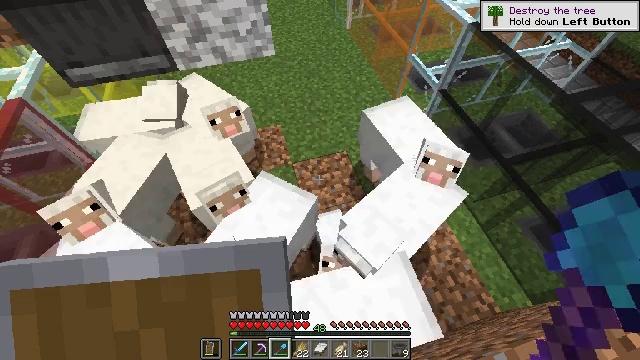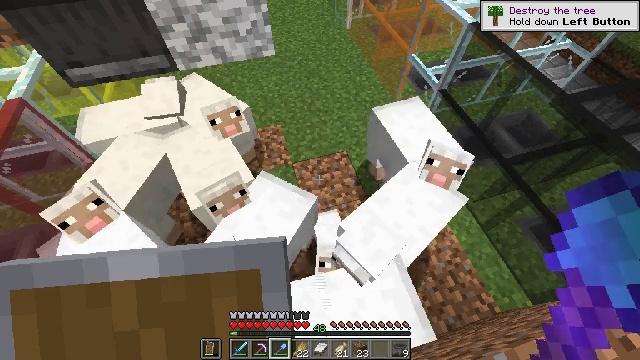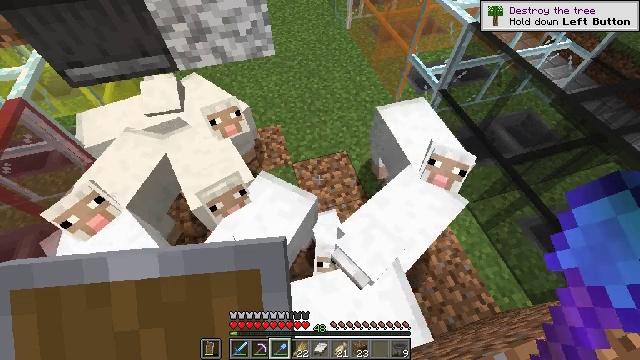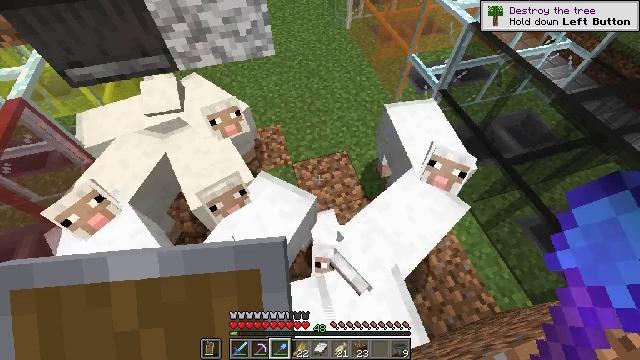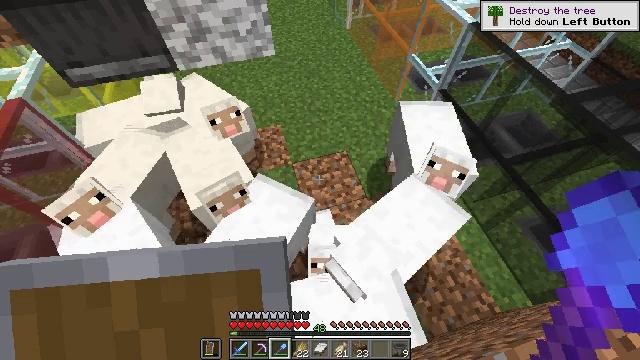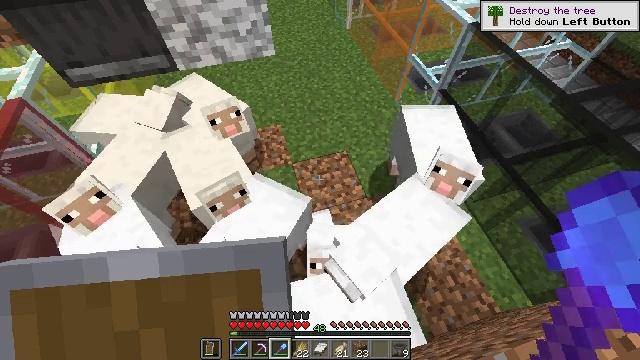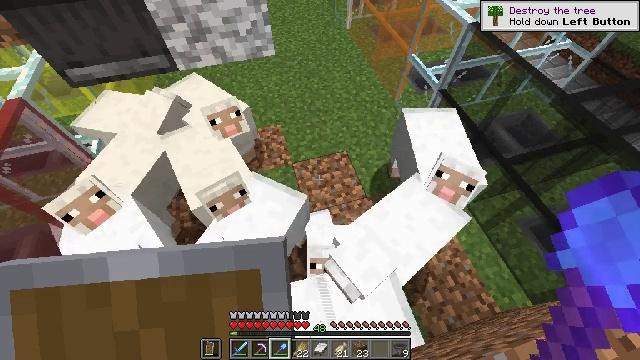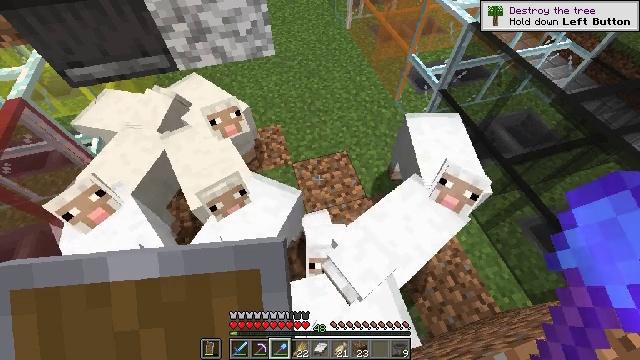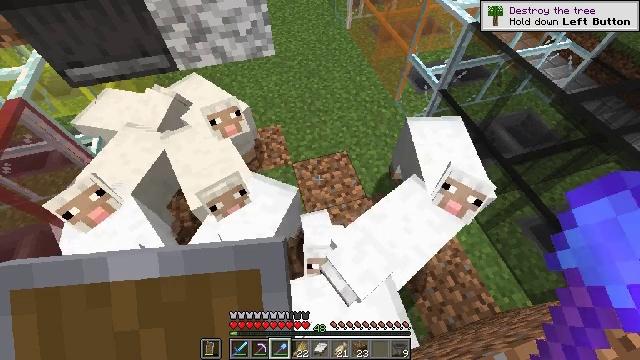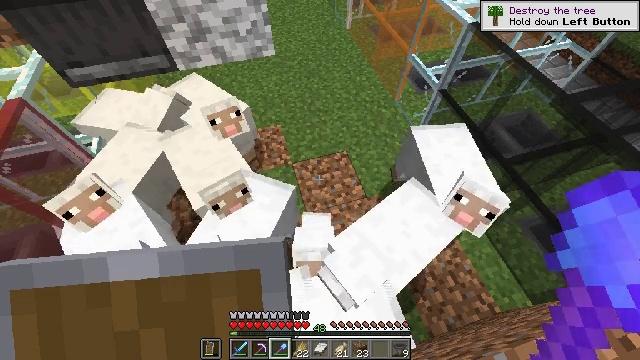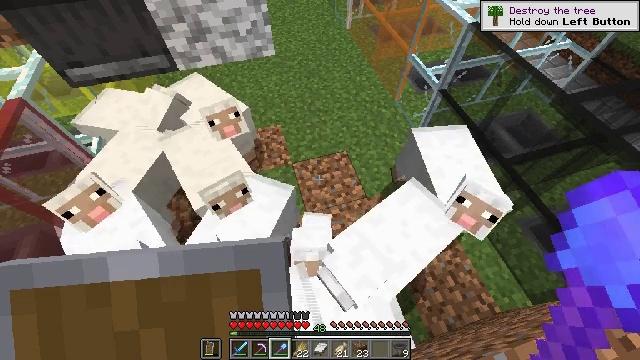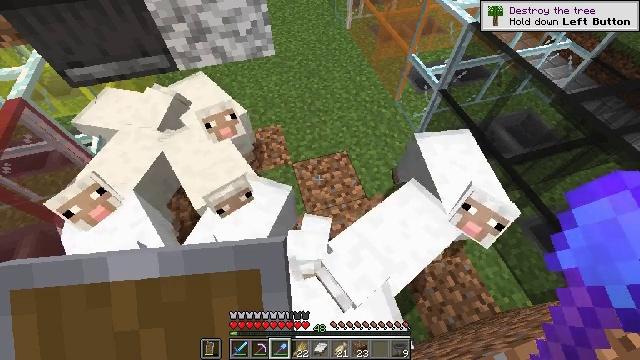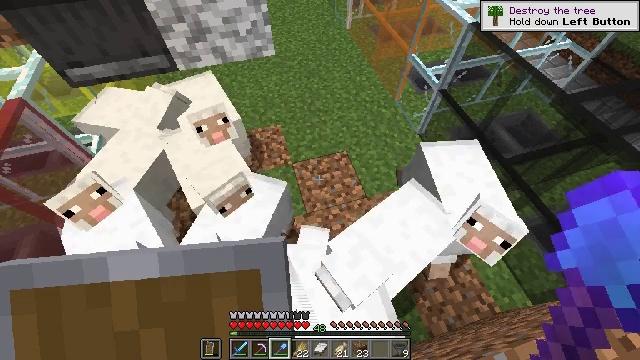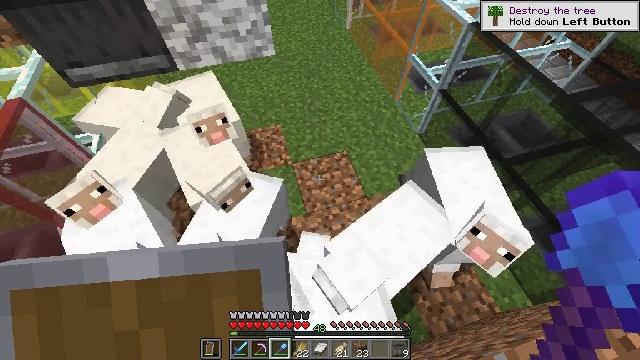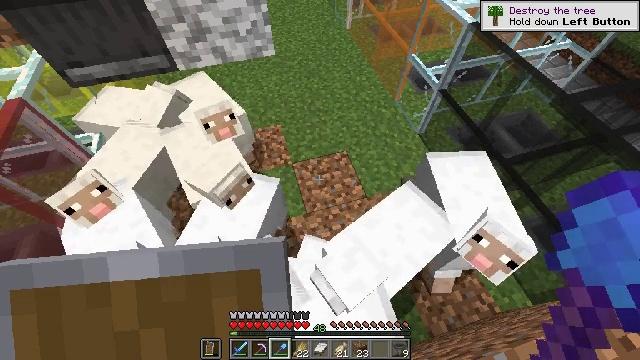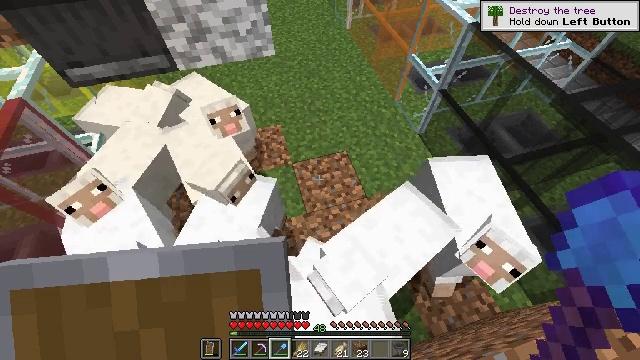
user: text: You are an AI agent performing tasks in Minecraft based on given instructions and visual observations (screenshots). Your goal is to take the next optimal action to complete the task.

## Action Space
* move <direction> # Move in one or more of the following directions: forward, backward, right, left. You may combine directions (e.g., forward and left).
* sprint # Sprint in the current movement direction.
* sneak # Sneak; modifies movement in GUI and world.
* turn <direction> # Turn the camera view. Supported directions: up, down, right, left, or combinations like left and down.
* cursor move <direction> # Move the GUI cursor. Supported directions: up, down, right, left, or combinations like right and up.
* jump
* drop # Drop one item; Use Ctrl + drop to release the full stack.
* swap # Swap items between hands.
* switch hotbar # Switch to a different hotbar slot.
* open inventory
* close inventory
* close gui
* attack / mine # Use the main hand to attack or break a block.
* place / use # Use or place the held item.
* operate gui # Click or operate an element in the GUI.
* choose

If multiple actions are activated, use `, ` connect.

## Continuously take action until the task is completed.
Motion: motion action
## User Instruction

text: Break the white stained glass pane.
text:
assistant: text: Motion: no_op
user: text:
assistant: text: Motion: no_op
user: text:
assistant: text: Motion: no_op
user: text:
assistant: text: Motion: no_op
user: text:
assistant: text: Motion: no_op
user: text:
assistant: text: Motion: no_op
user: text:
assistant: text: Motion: no_op
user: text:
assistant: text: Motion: no_op
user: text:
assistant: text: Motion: no_op
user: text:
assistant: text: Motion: no_op
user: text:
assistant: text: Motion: no_op
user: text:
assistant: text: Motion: no_op
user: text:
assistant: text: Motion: no_op
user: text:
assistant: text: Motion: no_op
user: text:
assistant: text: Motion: no_op
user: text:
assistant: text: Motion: no_op
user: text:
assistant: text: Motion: no_op
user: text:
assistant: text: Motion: no_op
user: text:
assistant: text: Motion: no_op
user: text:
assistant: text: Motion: no_op
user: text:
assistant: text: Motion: no_op
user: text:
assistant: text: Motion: no_op
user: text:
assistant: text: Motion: no_op
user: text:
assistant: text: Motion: no_op
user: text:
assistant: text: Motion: no_op
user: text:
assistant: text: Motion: no_op
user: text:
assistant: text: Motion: no_op
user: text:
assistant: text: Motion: no_op
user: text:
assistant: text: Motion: no_op
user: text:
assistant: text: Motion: no_op